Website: bh-photo
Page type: receipt
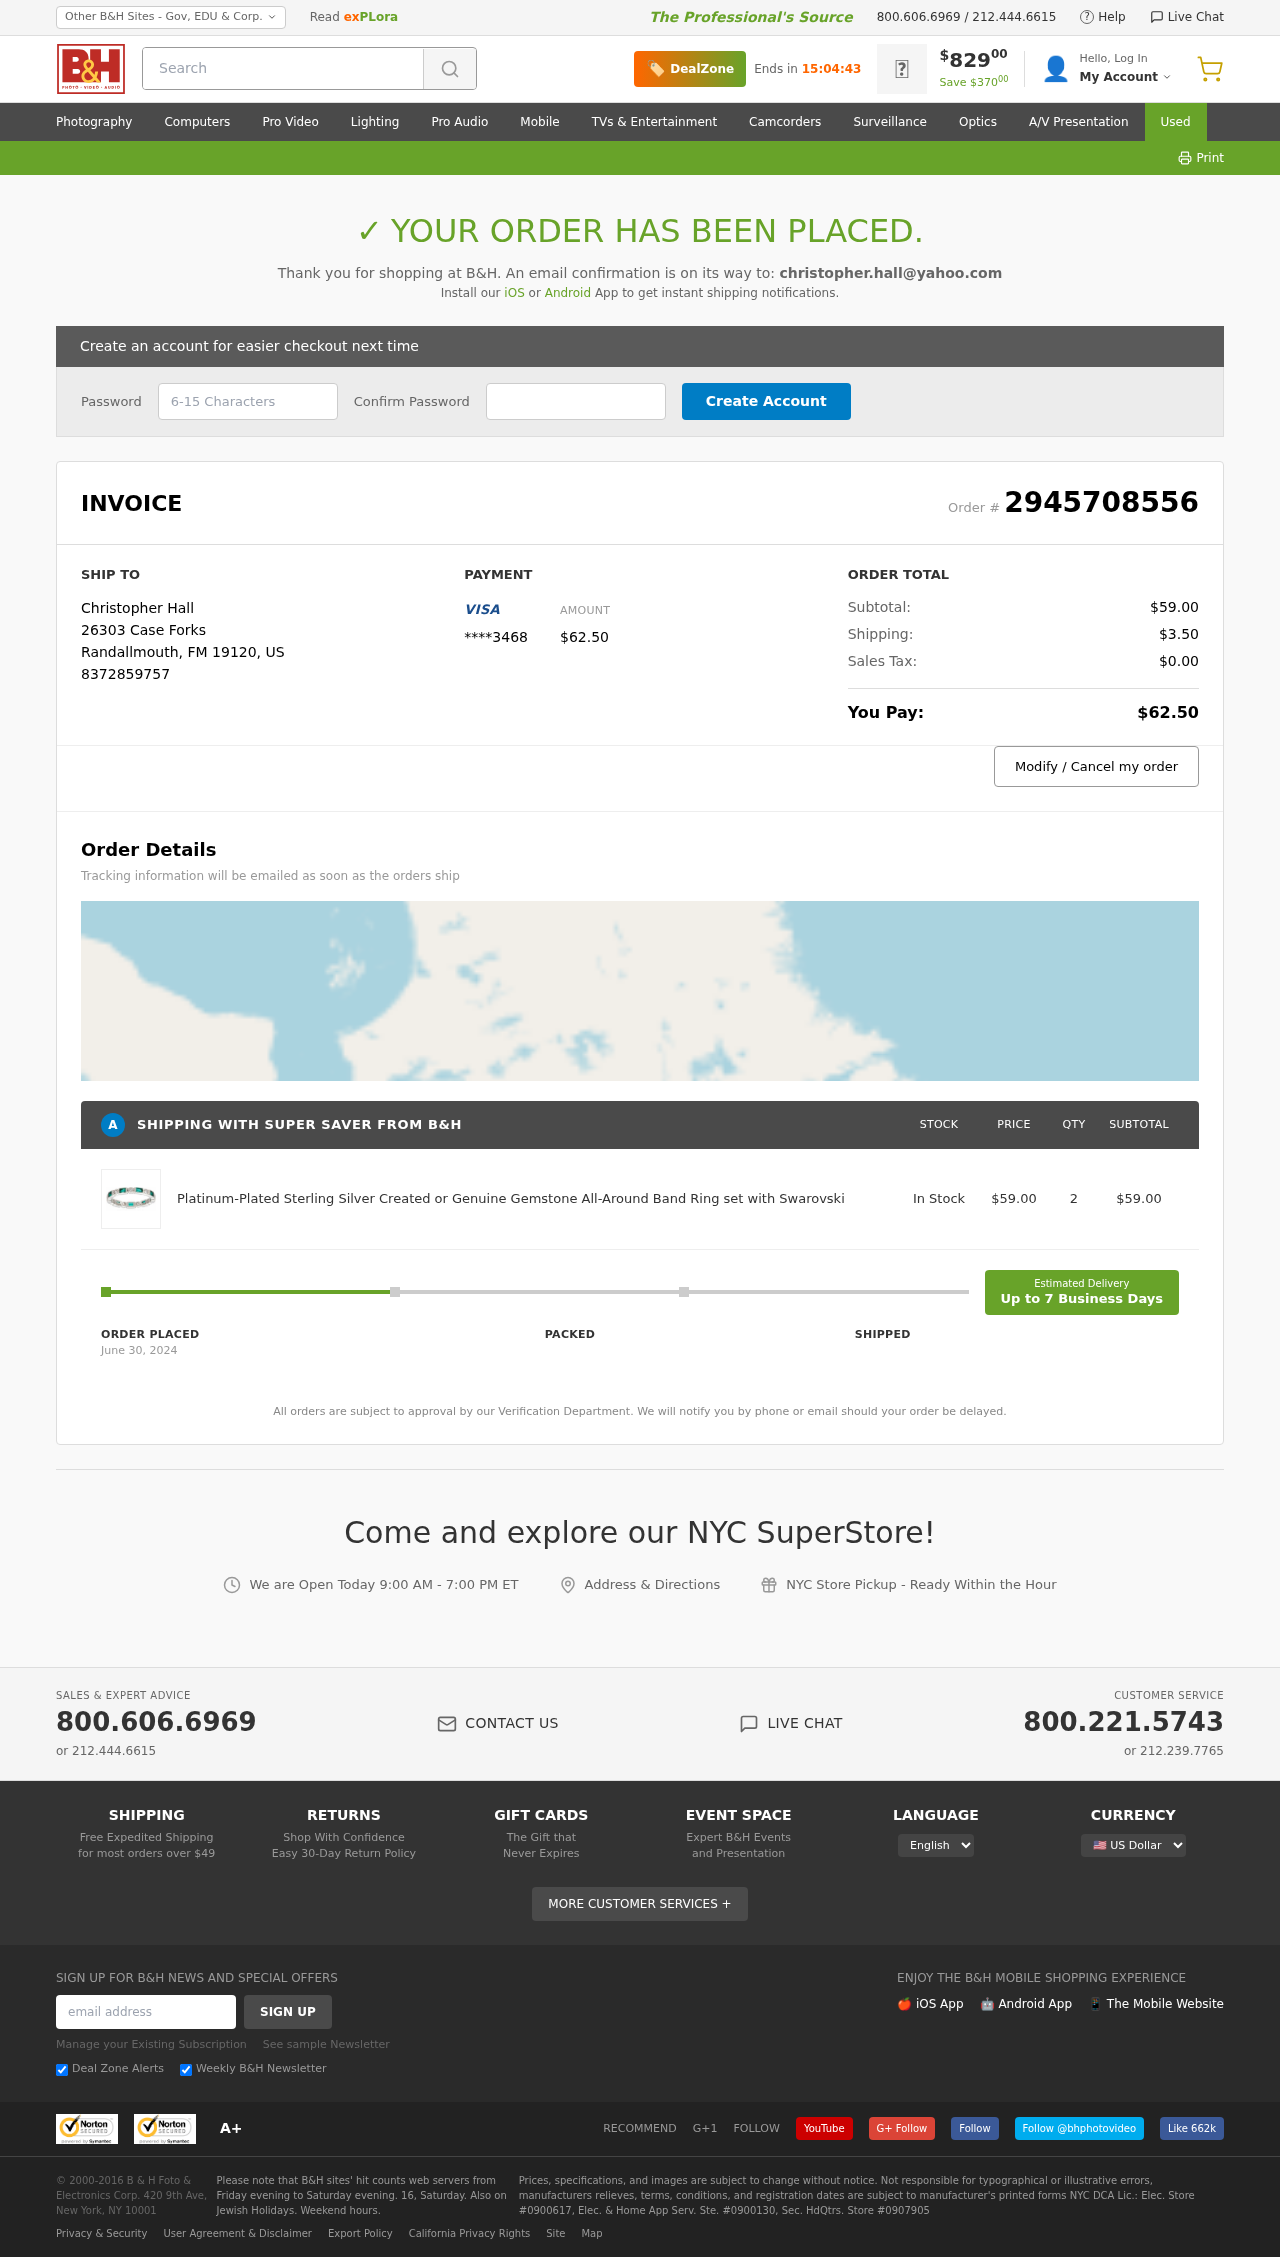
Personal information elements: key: PII_CARD_LAST4
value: ****3468
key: PII_CITY
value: Randallmouth
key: PII_COUNTRY_CODE
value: US
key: PII_EMAIL
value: christopher.hall@yahoo.com
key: PII_FULLNAME
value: Christopher Hall
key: PII_PHONE
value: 8372859757
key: PII_POSTCODE
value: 19120
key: PII_STATE_ABBR
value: FM
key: PII_STREET
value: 26303 Case Forks
Product elements: key: PRODUCT1_NAME
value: Platinum-Plated Sterling Silver Created or Genuine Gemstone All-Around Band Ring set with Swarovski
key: PRODUCT1_PRICE
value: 59
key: PRODUCT1_QUANTITY
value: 2
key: PRODUCT1_SUBTOTAL
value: $59.00
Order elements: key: ORDER_ID
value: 2945708556
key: ORDER_TOTAL
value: $62.50
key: ORDER_SUBTOTAL
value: $59.00
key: ORDER_SHIPPING_COST
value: $3.50
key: ORDER_TAX
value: $0.00
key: ORDER_DATE
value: June 30, 2024
Search elements: key: HEADER_SEARCH
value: Search